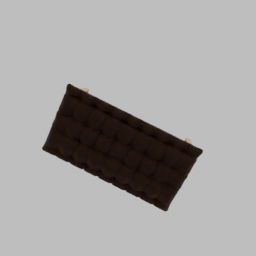
Label: furniture